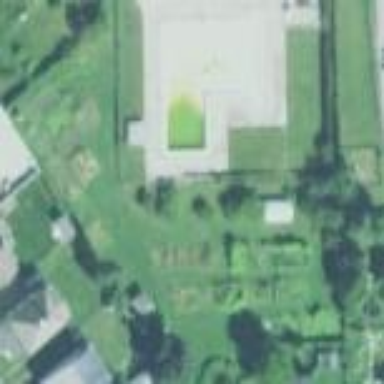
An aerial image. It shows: Garden area designated for leisure land.